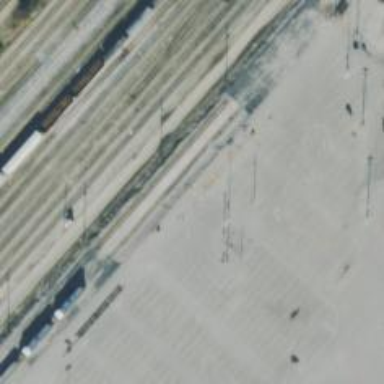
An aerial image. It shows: Railway yard.